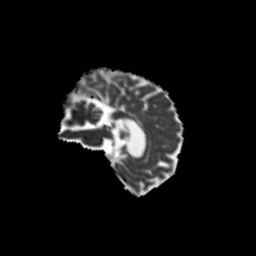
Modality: MD
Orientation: sagittal
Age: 57
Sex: female
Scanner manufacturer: siemens
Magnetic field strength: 3 T
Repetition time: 8.6 s
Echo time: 0.095 s